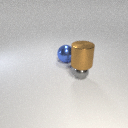
small gray metal sphere in front of large blue metal sphere